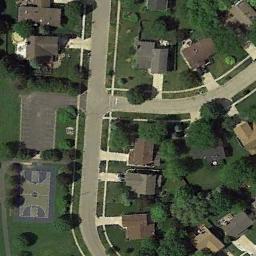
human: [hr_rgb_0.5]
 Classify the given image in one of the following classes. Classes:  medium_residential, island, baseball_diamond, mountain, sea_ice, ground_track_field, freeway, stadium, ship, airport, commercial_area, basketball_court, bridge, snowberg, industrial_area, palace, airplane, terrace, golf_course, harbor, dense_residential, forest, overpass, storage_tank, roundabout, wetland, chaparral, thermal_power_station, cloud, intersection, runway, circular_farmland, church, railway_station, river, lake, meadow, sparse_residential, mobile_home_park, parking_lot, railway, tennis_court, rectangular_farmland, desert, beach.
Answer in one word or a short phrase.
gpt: basketball_court